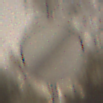
Verkehrszeichen: EndeSaemtlicherBegrenzungen
Umgebung: Outdoor, Nature
Tageszeit: Night
Wetter: Clear
Licht: Natural
Jahreszeit: NotSpecified
Kontrast: LowContrast